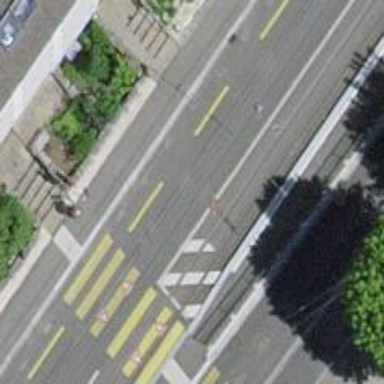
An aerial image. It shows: Tram level crossing on the railway.